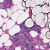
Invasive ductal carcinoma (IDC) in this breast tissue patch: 1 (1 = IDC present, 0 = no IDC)